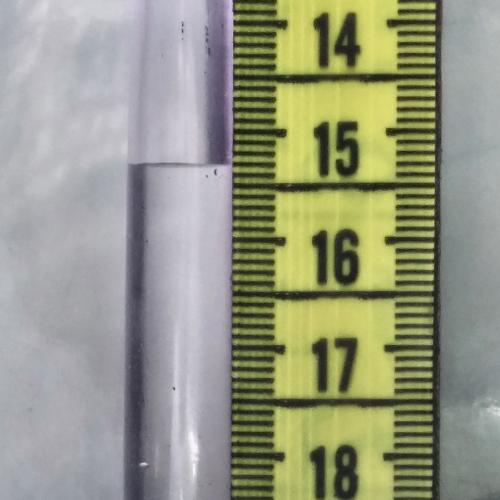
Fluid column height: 15.3 cm